Question: I've been trying all sort of way around to remove the gap under the paragraph or the object where I apply the class, such as giving a negative ''bottom-margin'' and adjusting ''line-height'' but non of them seem to resolve the problem.

'''
.wrapper {
width: 940px;
border: blue solid 1px;
}
p { margin: 0; }
.post-justify {
text-align: justify;
display: inline-block;
width: 100%;
background: yellow;
}
.post-justify:after {
content: '';
text-align: justify;
display: inline-block;
width: 100%;
}
'''
fiddle: <URL>
Is there a way around in this?
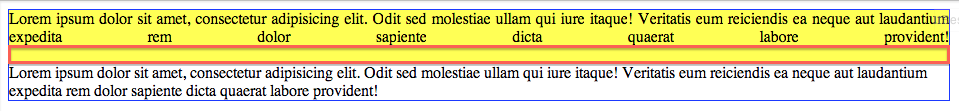
Answer: So, this worked: <URL>.
I had to set the 'position' to 'absolute' and gave it a 'top' of '0', positioning that invisible to it's origin relative to it's container.
'''
.post-justify:after {
content: '';
text-align: justify;
display: inline-block;
width: 100%;
position: absolute;
top: 0;
}
'''
---
I used adjacent sibling ('.post-justify + p') to target the next paragraph that uses the class and gave it a negative margin to raise it up.
'''
.post-justify {
text-align: justify;
display: inline-block;
width: 100%;
background: yellow;
}
.post-justify:after {
content: '';
text-align: justify;
display: inline-block;
width: 100%;
}
.post-justify + p {
margin-top: -1em;
}
'''
Not the prettiest solution, but, it worked.